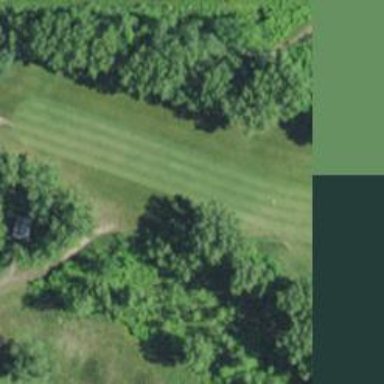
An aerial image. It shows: View of golf hole.